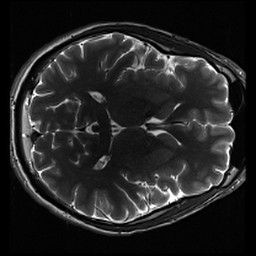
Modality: inplaneT2
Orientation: axial